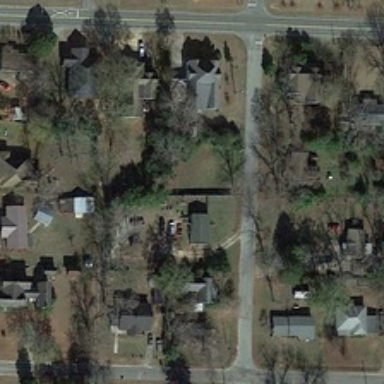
Several houses are located among the green trees and bare trees .